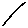
Label: line